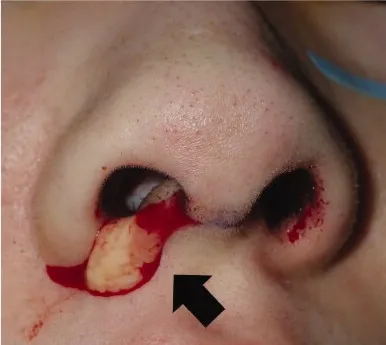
Intraoperative findings. (a) A water-soluble specimen in the wound region, indicated by the arrow.
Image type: medical_photograph (other_medical_photograph)